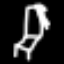
Label: chair